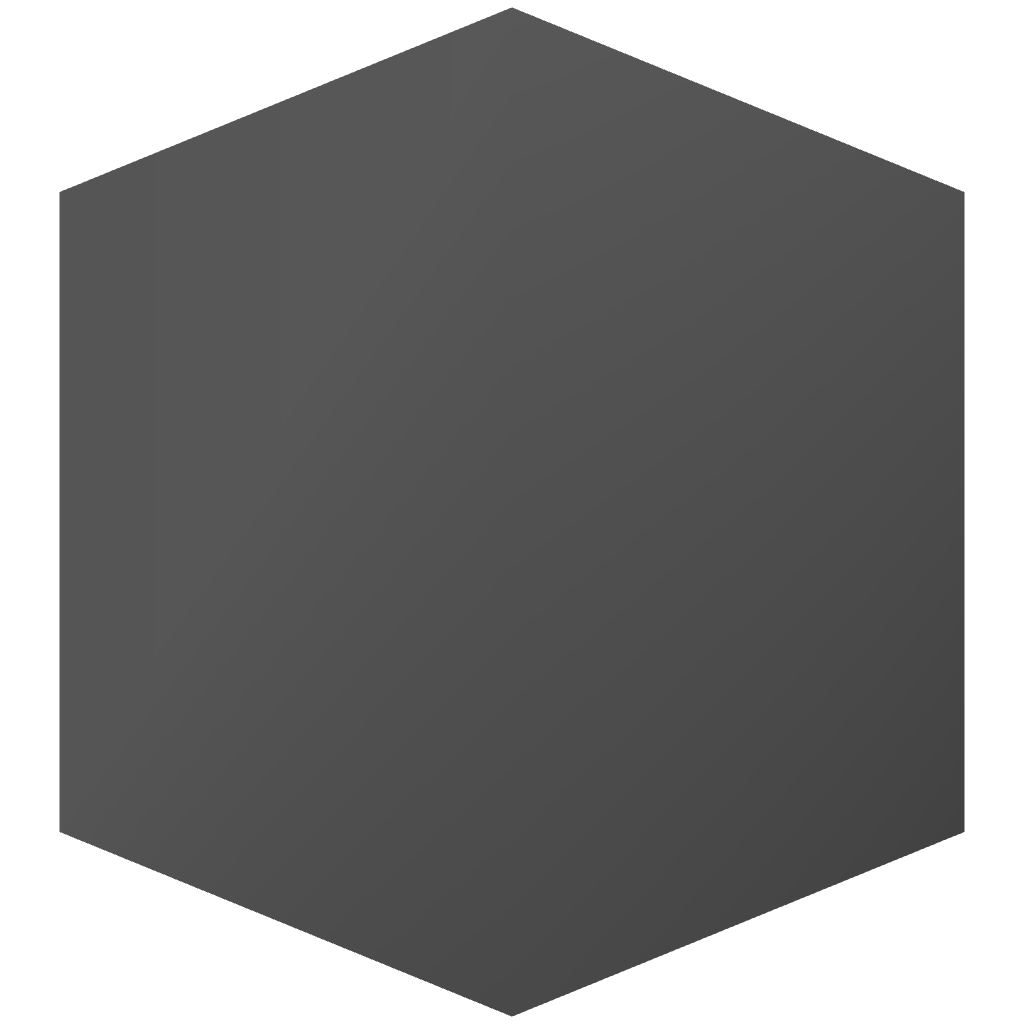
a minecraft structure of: Basic Raised Ranch